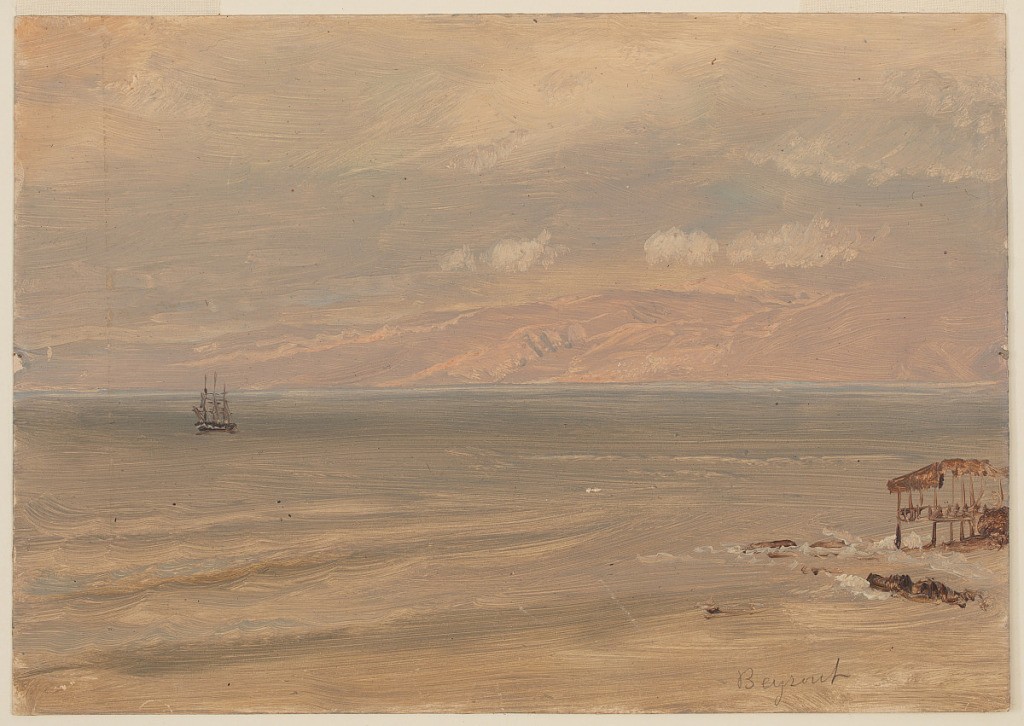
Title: Beirut Bay, Lebanon
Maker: Frederic Edwin Church, American, 1826–1900
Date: January–May 1868
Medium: Brush and oil, graphite on off-white paperboard
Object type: Drawing
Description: Landscape sketch showing a view of the Bay of Beirut and the coast of Lebanon, from the coast near the harbor of Beirut. The waters of the bay extend from the foreground into the background, In the foreground at far right, a kind of wooden framework structure is built upon rocks in shallow water--perhaps for use by fisherman. In the middle distance at left, a ship is anchored in the harbor. In the background, across the bay, the mountainous coastline of Lebanon stretches across the horizon. Puffy white clouds fill an otherwise dark sky above.